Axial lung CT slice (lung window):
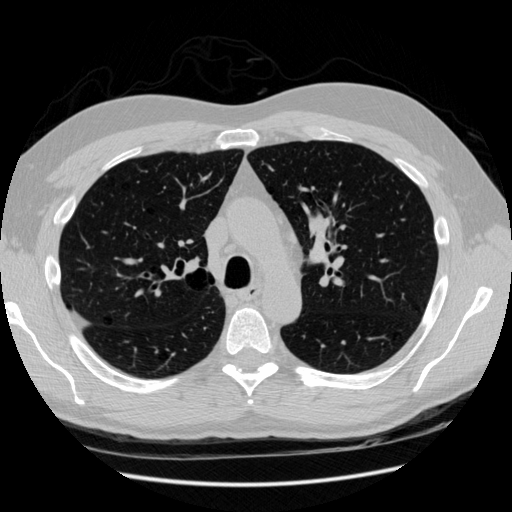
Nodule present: no